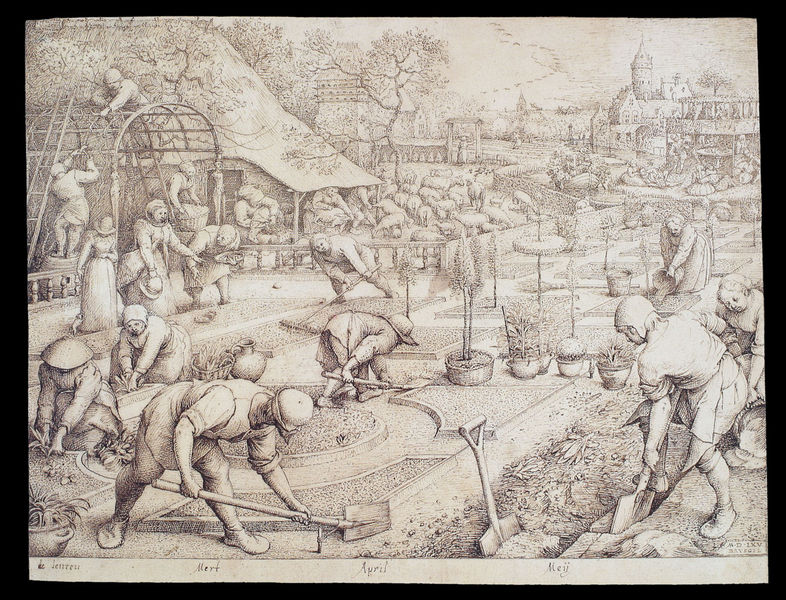
Titel: Frühling
Künstler: Pieter d. Ä. Brueghel
Institution: Wien, Albertina
Schlagwörter: baum, weiß, bäume, frauen, menschen, stadt, blumen, frankreich, männer, schwarz, zeichnung, anlage, haus, park, schloss, haube, mütze, erde, feld, häuser, vögel, wege, pflanzen, renaissance, arbeit, bauern, turm, garten, schrift, arbeiten, mauer, grafik, graphik, arbeiter, symmetrie, frühling, tor, anlegen, töpfe, burg, druck, schwarzweiss, stich, beete, gärtner, gärtnerei, graben, schafe, spalier, monat, mai, laube, schaufel, spaten, rondell, gartenarbeit, gießen, zyklus, werkzeuge, schaufeln, april, monate, märz, säen, gärtnern, rankgitter, anpflanzen, strücher, rosenbogen, viehzucht, einpflanzen, bewässerungssystem